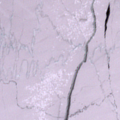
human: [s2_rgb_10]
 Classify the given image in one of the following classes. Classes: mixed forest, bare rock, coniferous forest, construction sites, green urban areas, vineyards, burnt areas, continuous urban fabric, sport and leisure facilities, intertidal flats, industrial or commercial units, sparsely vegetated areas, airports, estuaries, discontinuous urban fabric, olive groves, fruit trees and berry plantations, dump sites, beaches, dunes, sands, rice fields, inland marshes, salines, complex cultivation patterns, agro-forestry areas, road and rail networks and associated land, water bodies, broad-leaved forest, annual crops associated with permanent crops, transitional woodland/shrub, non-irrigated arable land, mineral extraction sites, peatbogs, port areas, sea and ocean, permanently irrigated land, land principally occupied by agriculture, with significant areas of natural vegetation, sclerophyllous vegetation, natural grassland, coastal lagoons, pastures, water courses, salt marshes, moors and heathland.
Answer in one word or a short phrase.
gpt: sea and ocean